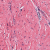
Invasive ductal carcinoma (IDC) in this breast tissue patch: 0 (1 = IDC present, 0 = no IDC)